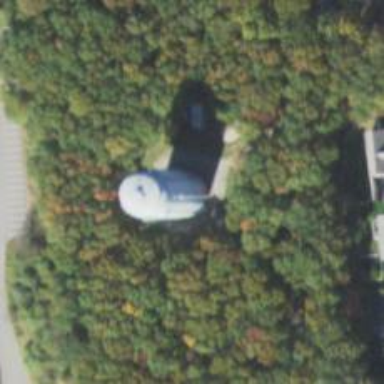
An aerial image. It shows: Silo.